Question: I'm having a query with my site currently which I require some assistance with.
When a user will load up my site, the image of the 'cutlery pouch' will be resized according to how big the user's browser/monitor is. However when this happens the image some users see will be the background of the image, instead of the main feature, the pouch.
I was wondering if there was a way around this so the image resizes when using 100% width and a fixed height.
Here is a quick link to my problem so you guys may be able to help me.
<URL>
Thank you in advance for any helpful responses.

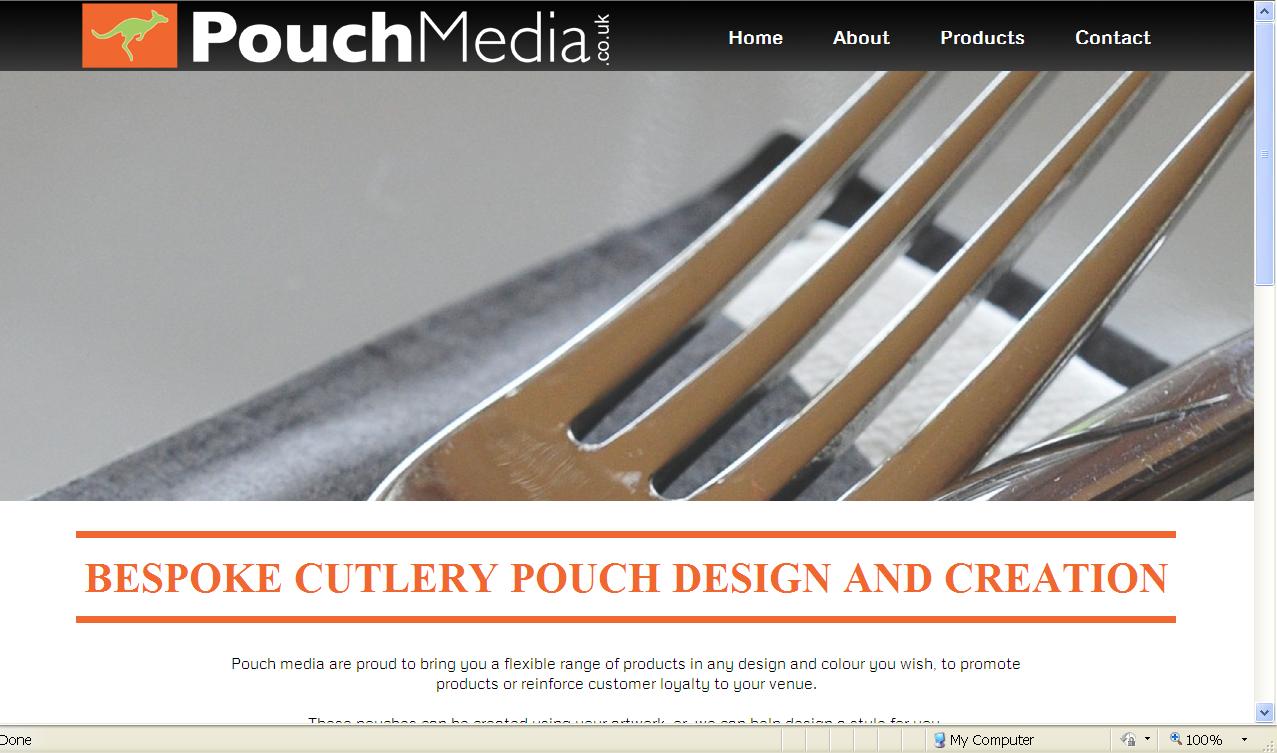
Answer: Instead of
'''
background-position: 0 22%;
'''
try
'''
background-position: center 22%;
'''
And perhaps edit the image to have the pouch more centered.